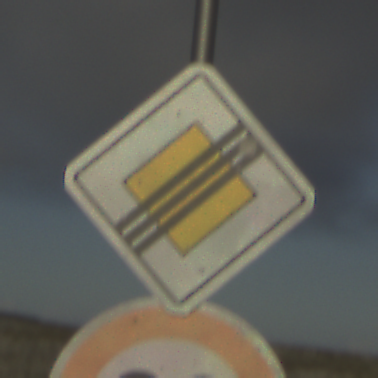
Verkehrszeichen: EndeVorfahrtsstrasse
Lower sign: Geschwindigkeit90
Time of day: SunriseSunset
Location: Outdoor (Nature)
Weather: PartlyCloudy
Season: NotSpecified
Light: Natural